二年级 · 变换几何
下面的图形中再给 1 个格子涂上颜色, 使涂色部分成为一个轴对称图形。

$(1)$

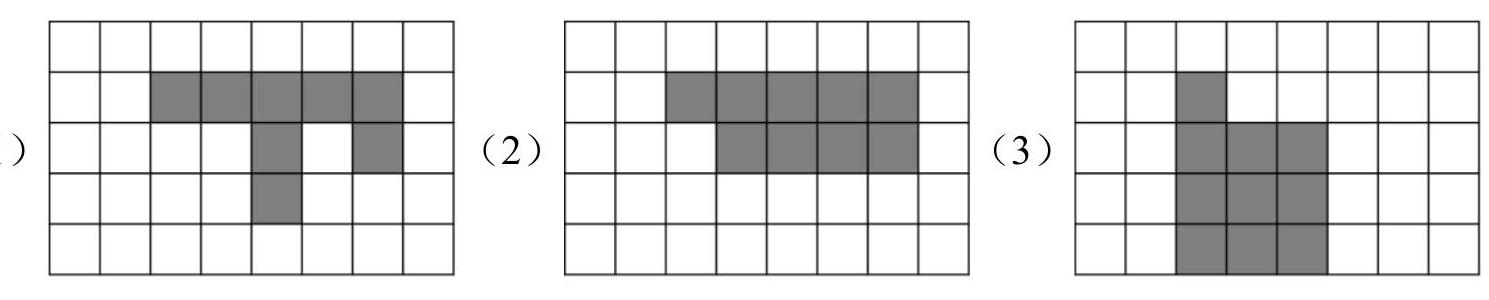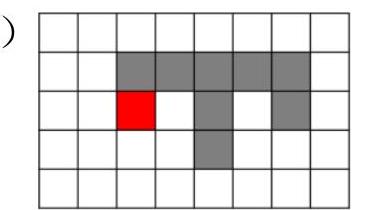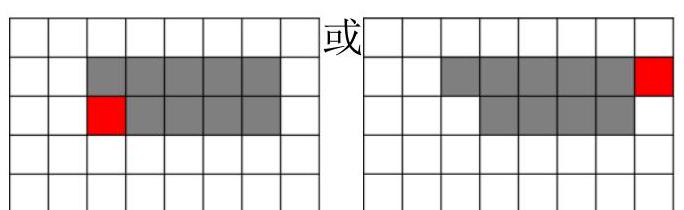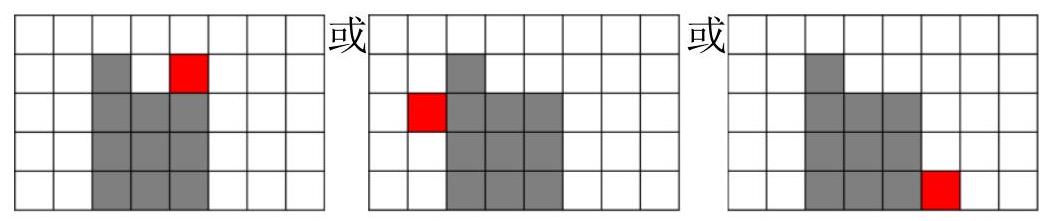
答案: (1)

(2)

(3)